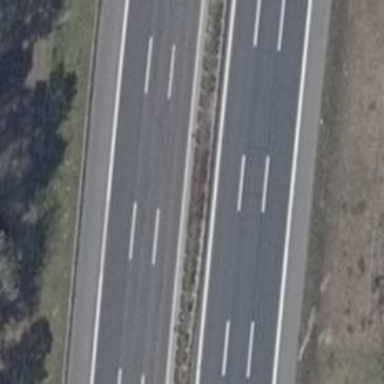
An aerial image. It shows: Asphalt motorway.